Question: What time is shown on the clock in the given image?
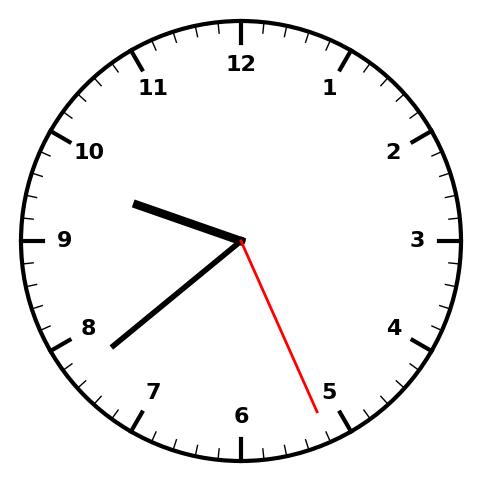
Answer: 09:38:26